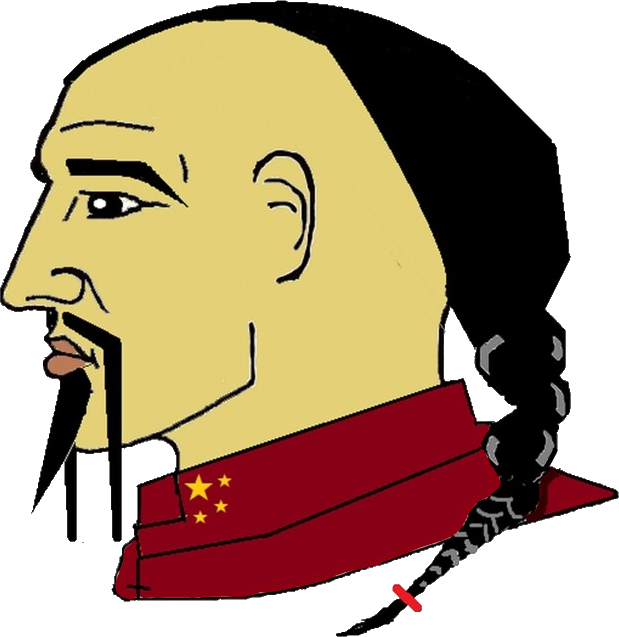
Label: 4_Yes_Chad